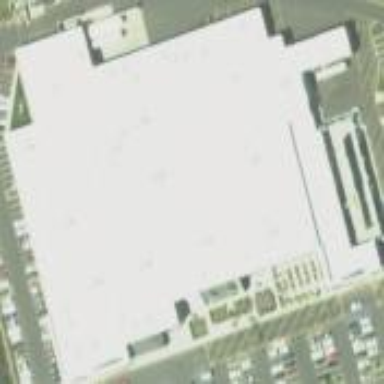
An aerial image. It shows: Retail building that houses department store.